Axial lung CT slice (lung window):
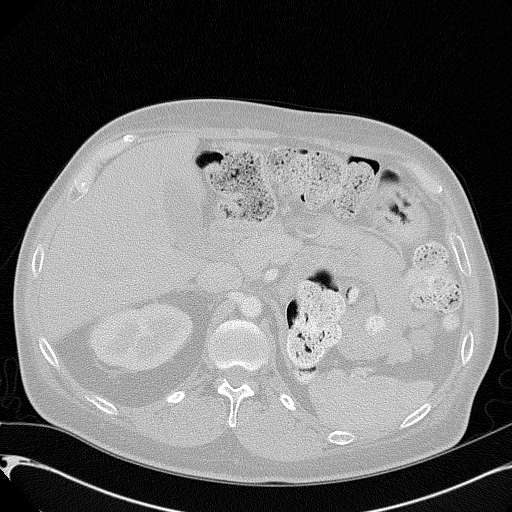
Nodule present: no